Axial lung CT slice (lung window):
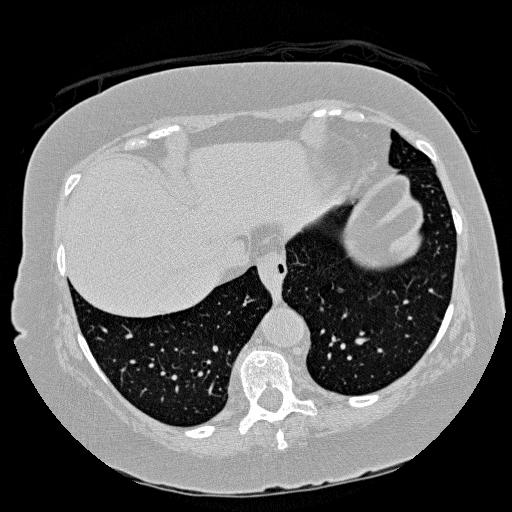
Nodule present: no